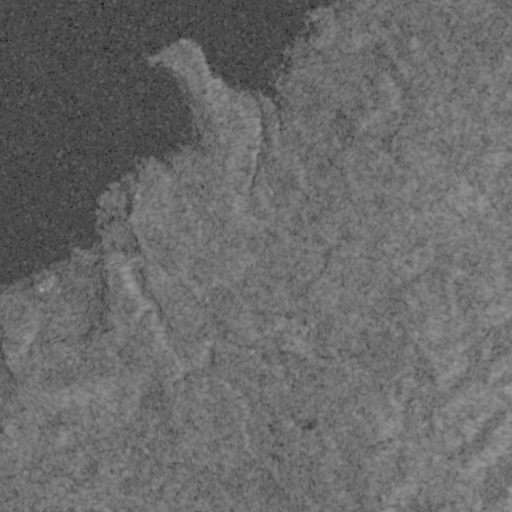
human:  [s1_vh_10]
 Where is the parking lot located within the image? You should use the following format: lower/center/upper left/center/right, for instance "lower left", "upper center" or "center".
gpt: The parking lot is located in the lower center of the image.
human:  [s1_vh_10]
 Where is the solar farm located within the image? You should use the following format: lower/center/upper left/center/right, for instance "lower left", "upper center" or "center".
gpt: The solar farm is located in the lower center of the image.
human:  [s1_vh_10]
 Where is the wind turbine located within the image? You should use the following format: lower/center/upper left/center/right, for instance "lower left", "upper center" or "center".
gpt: The wind turbine is located in the lower right of the image.
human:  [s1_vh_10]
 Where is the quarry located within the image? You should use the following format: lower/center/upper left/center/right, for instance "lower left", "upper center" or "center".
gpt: There is no quarry in the image.

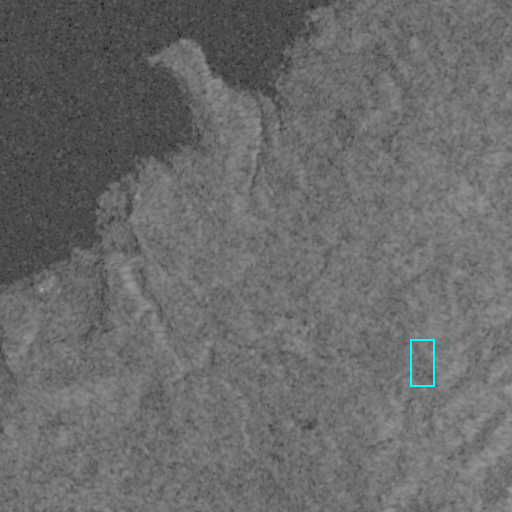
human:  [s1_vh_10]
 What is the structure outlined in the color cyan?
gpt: The structure outlined in cyan is a crop field.
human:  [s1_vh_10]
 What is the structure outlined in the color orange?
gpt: There is no orange outline.